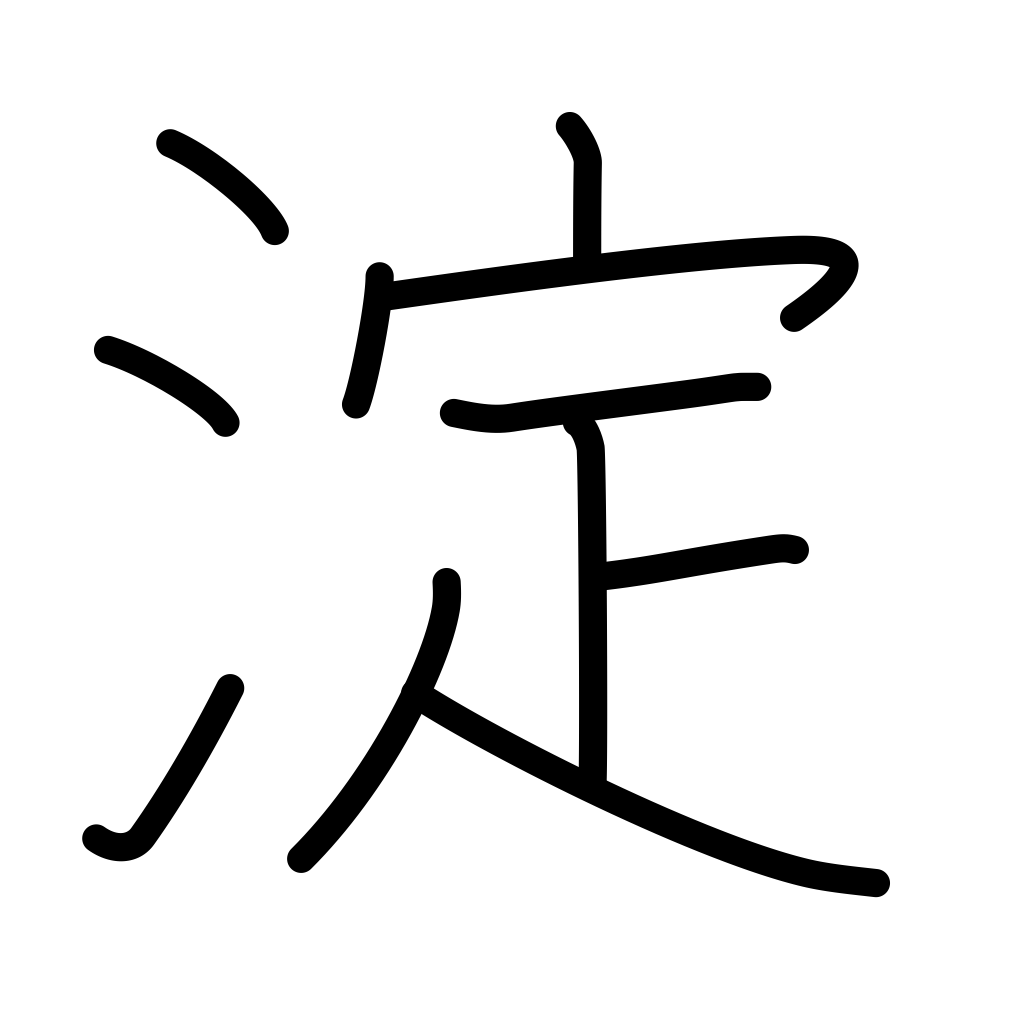
Meaning: pool, eddy